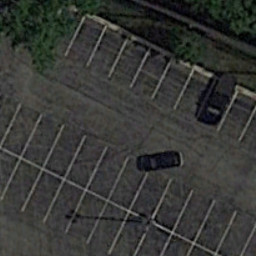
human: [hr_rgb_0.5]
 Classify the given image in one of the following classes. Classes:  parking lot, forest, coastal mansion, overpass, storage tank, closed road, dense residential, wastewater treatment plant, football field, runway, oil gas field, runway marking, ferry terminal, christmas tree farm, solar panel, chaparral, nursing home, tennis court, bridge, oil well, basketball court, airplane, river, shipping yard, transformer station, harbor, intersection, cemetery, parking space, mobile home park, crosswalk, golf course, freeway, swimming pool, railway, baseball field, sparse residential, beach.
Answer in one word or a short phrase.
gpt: parking space